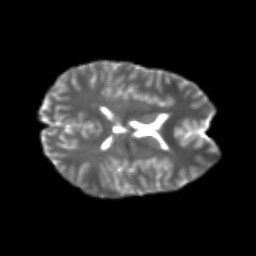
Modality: T2w
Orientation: axial
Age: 20
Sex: female
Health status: healthy
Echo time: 0.074 s